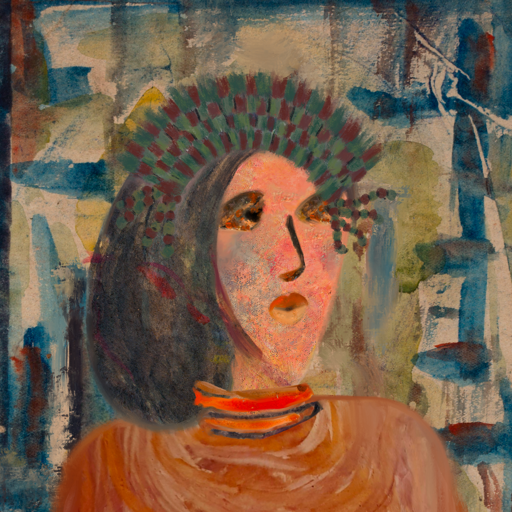
Background: Orphan, Head And Neck Side: Irani, Face Side: Gypsy_Queen, Bust: Pious_Lady, Hair Side: Gypsy_Mother, Head Accessory: After_Raid_Crown, Second Necklace: Blank, Necklace: Experience, Baby: Blank